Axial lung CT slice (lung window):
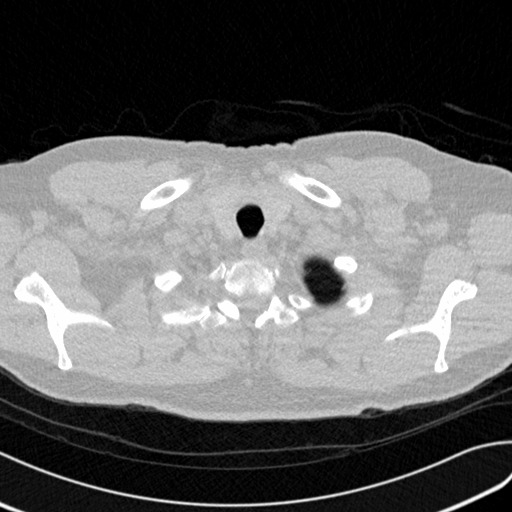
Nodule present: no